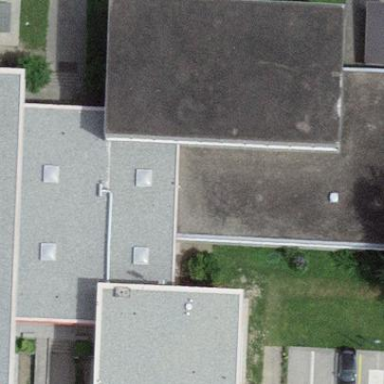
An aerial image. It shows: Kindergarten building.